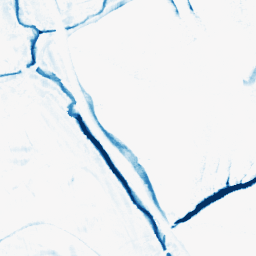
Category: morphological
Decomposition family: morphological_rect
Decomposition parameters: operation: closing
width: 10
height: 10
Upsampling method: bspline
Upsampling parameters: scale: 2
Upsampling scale: 2